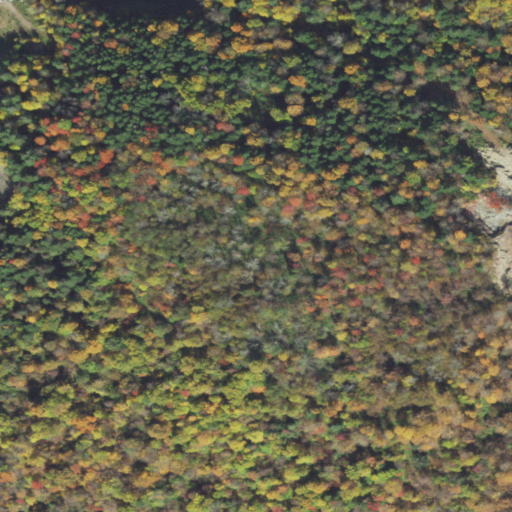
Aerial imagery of mountain in Pennsylvania named Cobble Hill containing deciduous forest, mixed forest, evergreen forest, and barren land